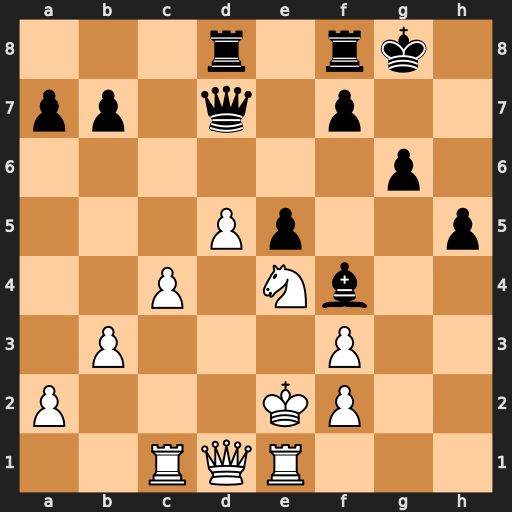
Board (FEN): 3r1rk1/pp1q1p2/6p1/3Pp2p/2P1Nb2/1P3P2/P3KP2/2RQR3
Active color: w
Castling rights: -
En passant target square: -
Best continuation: Nf6+ Kg7 Nxd7